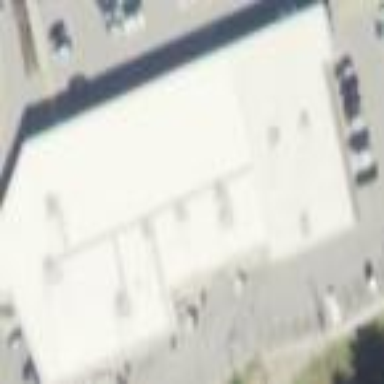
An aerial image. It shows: Retail building.